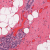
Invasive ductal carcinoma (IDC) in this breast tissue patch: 0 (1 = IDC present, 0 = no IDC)